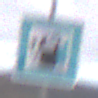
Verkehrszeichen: LadestationFuerElektrofahrzeuge
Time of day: Midday
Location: Outdoor (Nature)
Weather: Overcast
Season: NotSpecified
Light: Natural